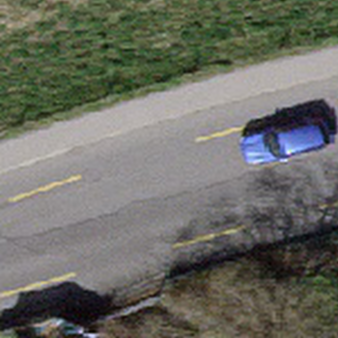
Label: other